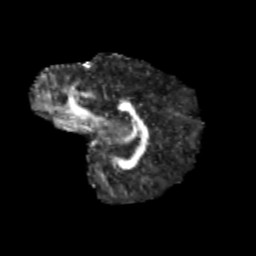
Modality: FA
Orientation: sagittal
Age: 14
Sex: female
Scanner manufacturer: siemens
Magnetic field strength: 3 T
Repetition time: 3.8 s
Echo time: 0.07 s